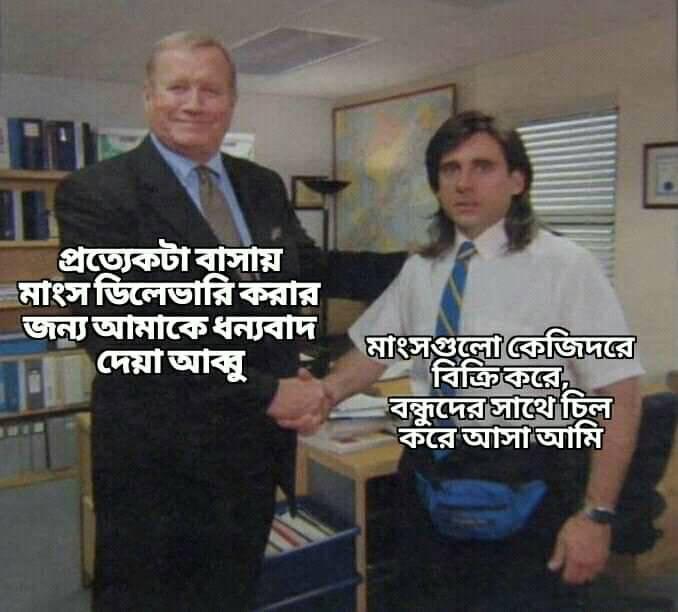
Text: প্রত্যেকটা বাসায় মাংস ডিলেভারি করার জন্য আমাকে ধন্যবাদ দেয়া আব্বু মাংসগুলো কেজিদরে বিক্রি করে, বন্ধুদের সাথে চিল করে আসা আমি
Label: Non Hate